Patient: sex M, age 64
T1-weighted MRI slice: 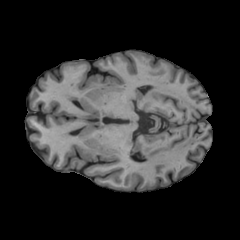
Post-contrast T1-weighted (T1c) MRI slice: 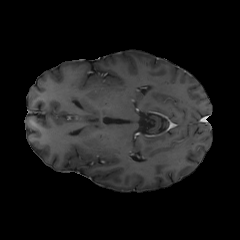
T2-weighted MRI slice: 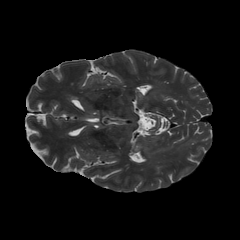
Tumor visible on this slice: no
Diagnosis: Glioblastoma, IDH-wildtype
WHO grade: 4